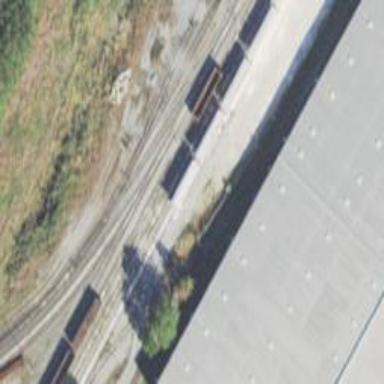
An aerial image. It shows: Railway yard used for servicing trains.